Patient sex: F
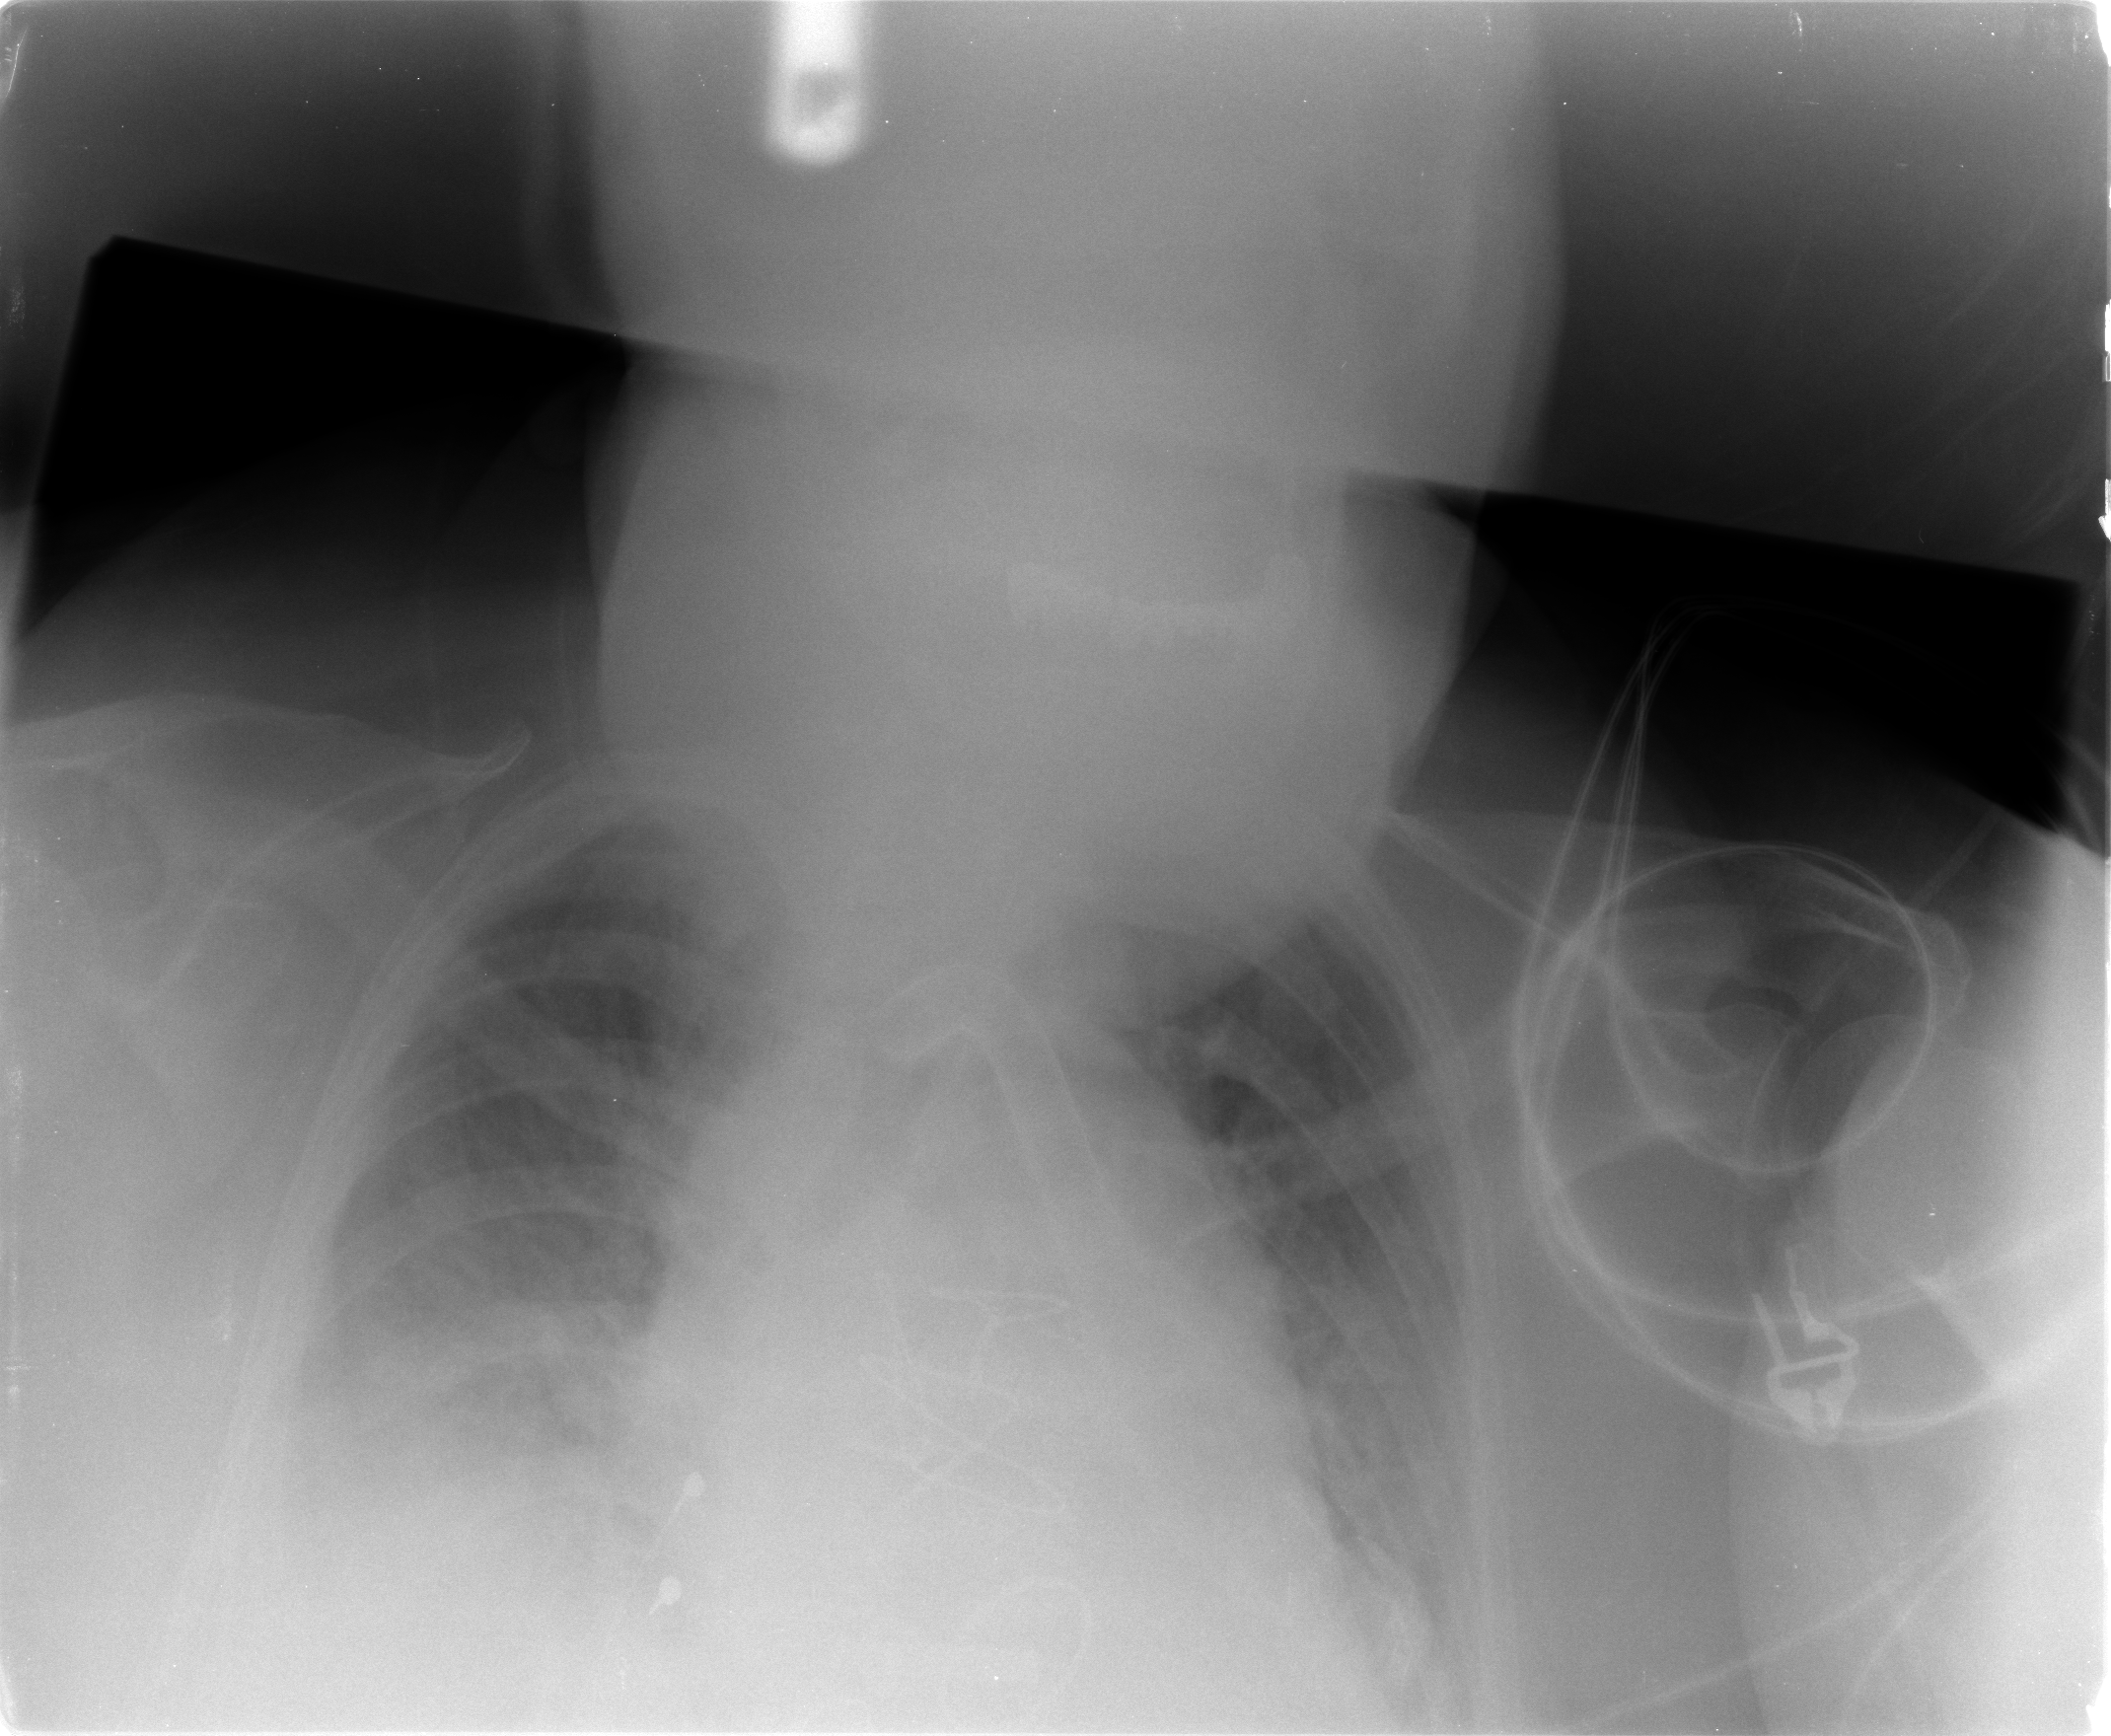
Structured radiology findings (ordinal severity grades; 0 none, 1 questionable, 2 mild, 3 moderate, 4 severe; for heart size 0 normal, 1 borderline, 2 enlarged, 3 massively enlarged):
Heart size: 2
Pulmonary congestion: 2
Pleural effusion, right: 2
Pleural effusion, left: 2
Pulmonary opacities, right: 1
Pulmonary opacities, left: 0
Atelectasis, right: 2
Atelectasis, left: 2